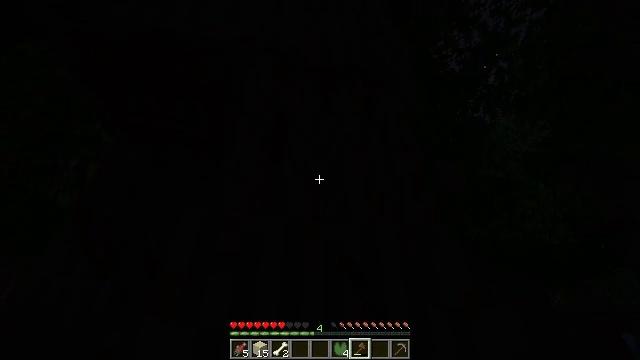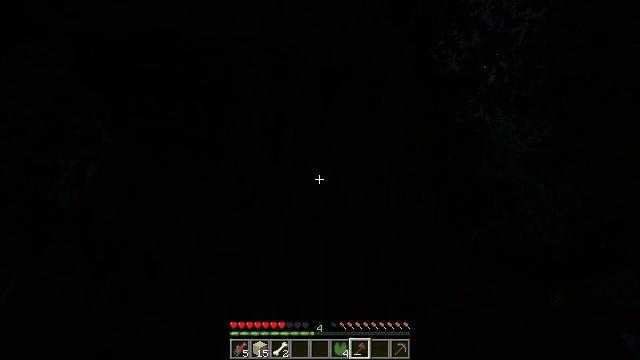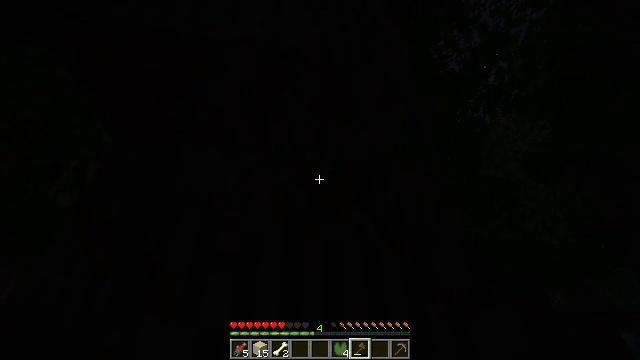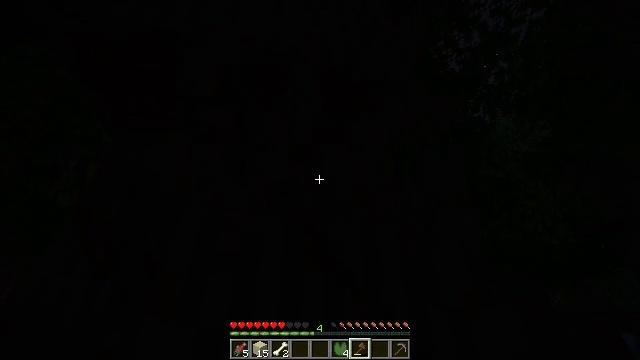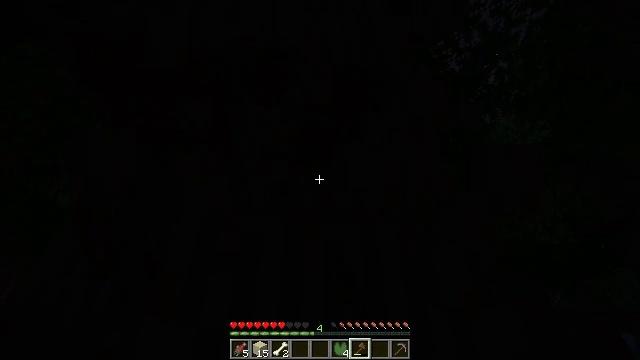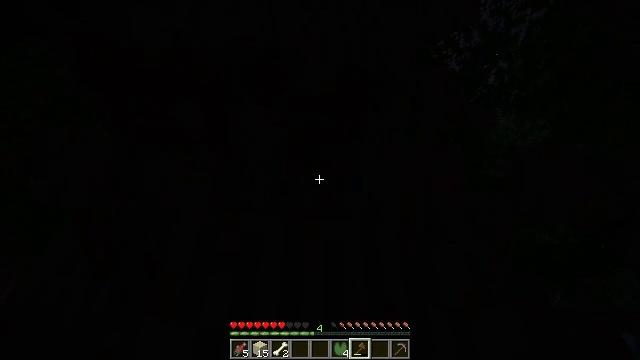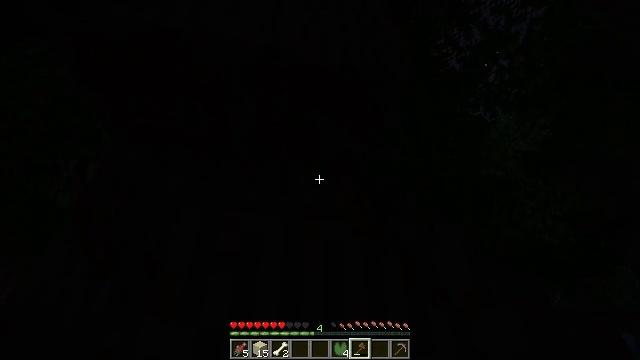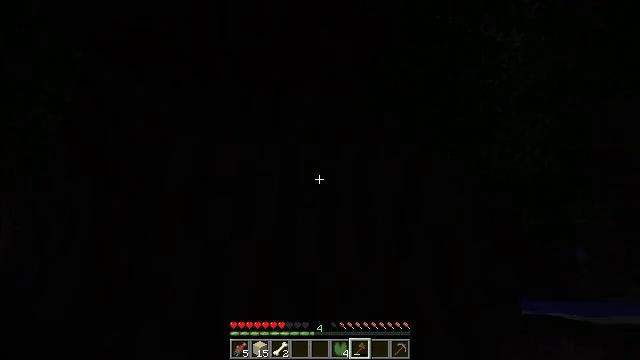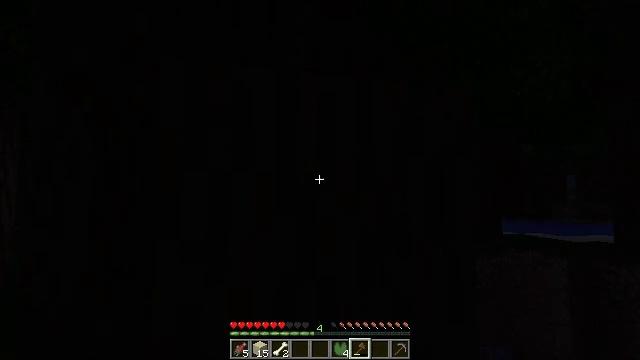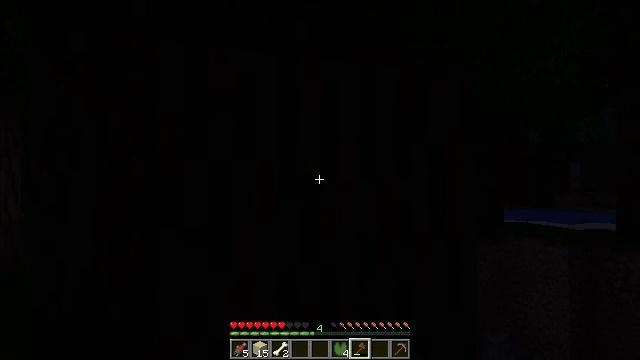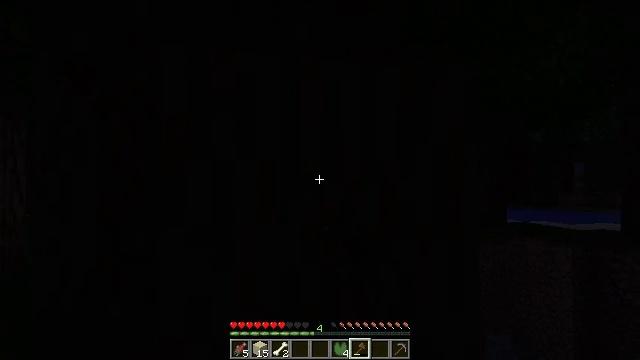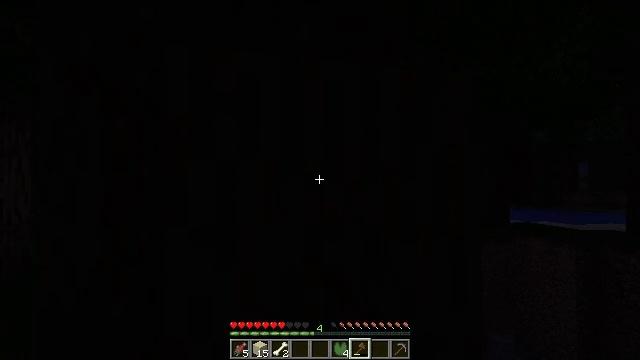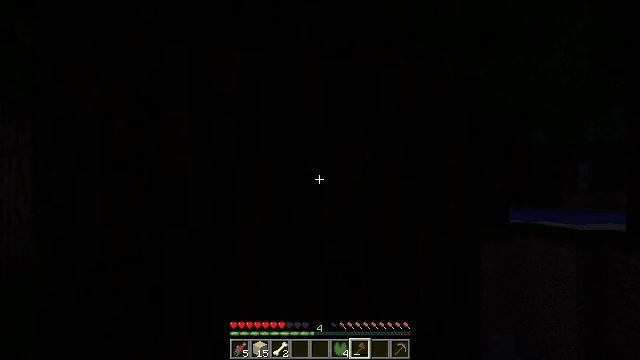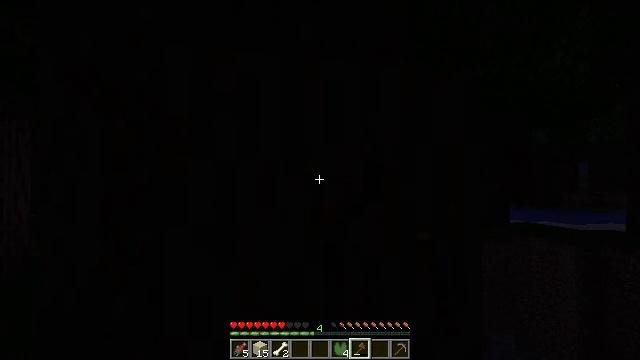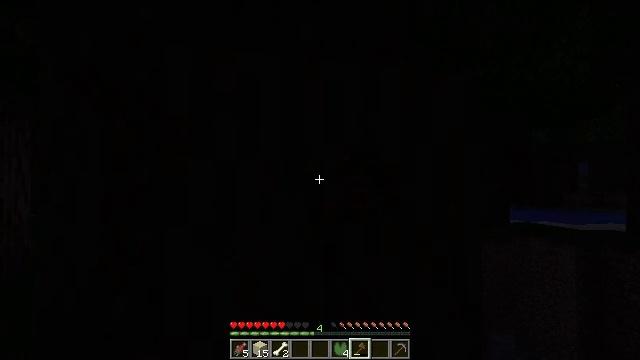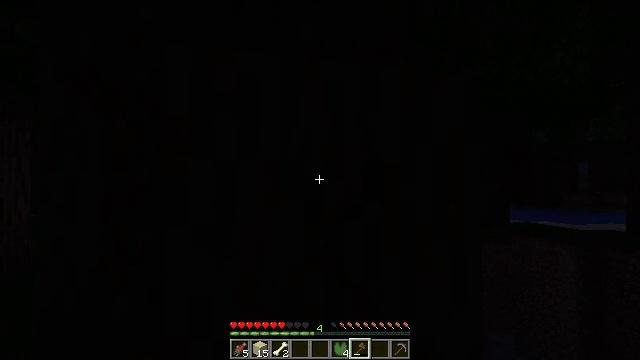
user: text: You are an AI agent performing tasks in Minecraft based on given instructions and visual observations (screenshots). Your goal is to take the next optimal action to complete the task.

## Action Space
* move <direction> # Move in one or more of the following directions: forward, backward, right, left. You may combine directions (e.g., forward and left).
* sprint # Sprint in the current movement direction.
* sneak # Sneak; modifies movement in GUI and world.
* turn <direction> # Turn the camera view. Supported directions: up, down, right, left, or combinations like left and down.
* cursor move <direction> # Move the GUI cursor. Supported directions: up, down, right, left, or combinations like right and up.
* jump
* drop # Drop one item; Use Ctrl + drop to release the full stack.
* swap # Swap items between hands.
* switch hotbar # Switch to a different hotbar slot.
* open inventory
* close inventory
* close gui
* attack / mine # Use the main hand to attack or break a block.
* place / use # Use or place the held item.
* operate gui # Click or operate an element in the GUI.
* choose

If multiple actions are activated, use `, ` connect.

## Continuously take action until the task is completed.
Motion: motion action
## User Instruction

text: Break the dark oak log in the forest.
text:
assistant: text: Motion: attack / mine
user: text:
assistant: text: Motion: attack / mine
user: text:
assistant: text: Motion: attack / mine
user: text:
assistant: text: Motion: attack / mine
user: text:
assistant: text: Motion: attack / mine
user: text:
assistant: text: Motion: attack / mine
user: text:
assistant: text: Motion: turn right and down, attack / mine
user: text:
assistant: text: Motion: turn down, attack / mine
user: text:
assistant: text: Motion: turn down, attack / mine
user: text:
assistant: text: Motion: attack / mine
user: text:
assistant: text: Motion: attack / mine
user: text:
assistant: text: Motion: attack / mine
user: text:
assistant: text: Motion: attack / mine
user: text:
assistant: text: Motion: attack / mine
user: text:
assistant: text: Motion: attack / mine
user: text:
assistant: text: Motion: attack / mine
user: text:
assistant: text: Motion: attack / mine
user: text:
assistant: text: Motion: attack / mine
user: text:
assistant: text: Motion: attack / mine
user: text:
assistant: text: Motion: attack / mine
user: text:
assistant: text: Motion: turn down, attack / mine
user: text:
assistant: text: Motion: attack / mine
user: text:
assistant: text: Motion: attack / mine
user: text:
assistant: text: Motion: attack / mine
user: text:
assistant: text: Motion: attack / mine
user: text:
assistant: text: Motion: attack / mine
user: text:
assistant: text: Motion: attack / mine
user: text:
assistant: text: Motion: attack / mine
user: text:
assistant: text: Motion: attack / mine
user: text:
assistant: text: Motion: attack / mine